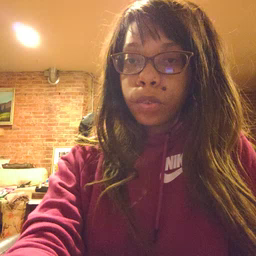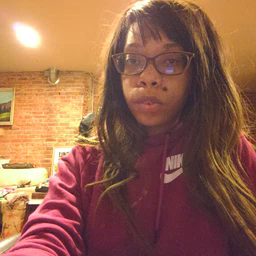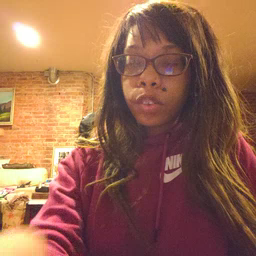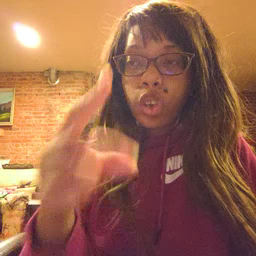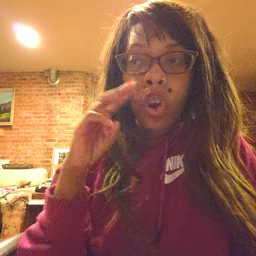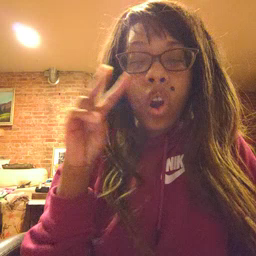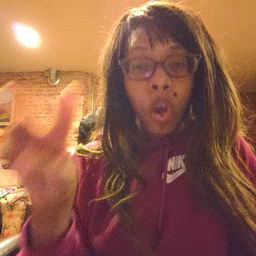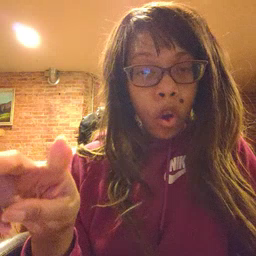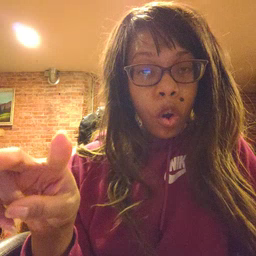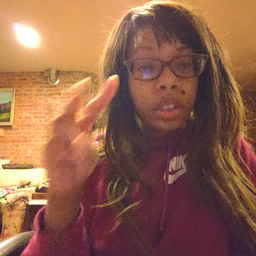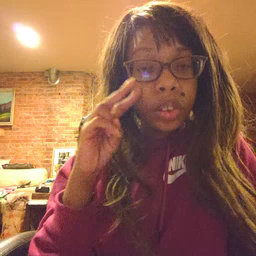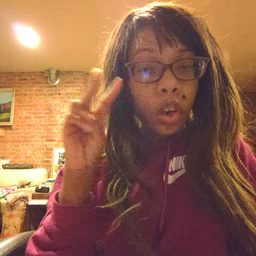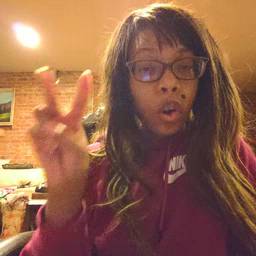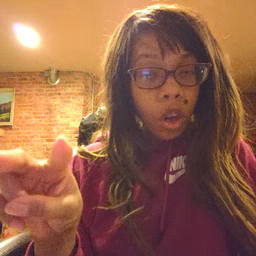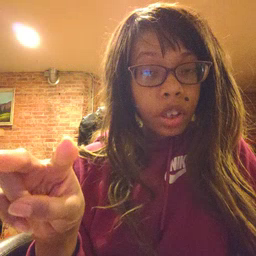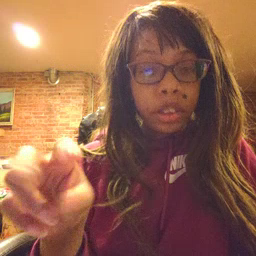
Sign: look